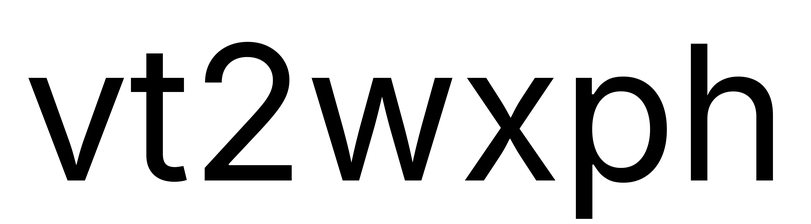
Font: Inter_Regular